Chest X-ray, PA view. Patient: 56 years old, sex F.
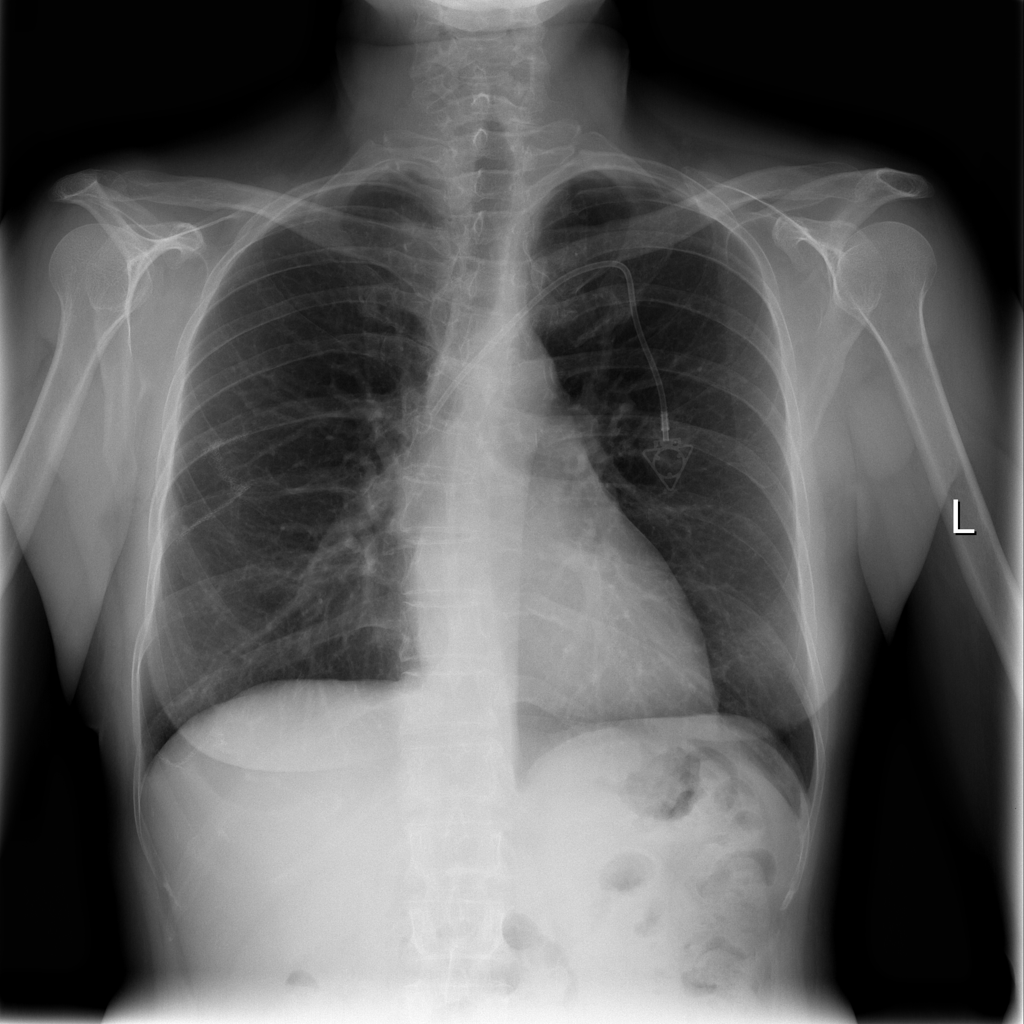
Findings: Infiltration